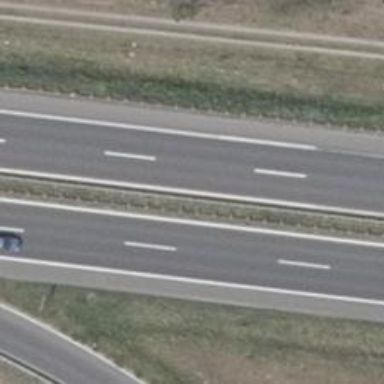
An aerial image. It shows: Asphalt trunk motorway.